Question: I'm working with a master/detail mechanism.
The tableview controller make use of [controller:(NSFetchedResultsController *)controller didChangeObject:...] to refresh the related row.
It works great with insertions, and deletion.
Now I would like not to really delete rows, juste "hide" them.
So I add a boolean 'deleted' in my core data model, and my master use a predicate to fetch only "deleted = FALSE".
In the [controller:(NSFetchedResultsController *)controller didChangeObject:...] I need to :
- - -
Here is the code :
'''
case NSFetchedResultsChangeUpdate:
// This is fired by saving managedObject.deleted from FALSE to TRUE
// ... so I would like to delete the corresponding row from the tableview
// without reloading the full table.
self.fetchedResultsController = nil;
[tableView deleteRowsAtIndexPaths:[NSArray arrayWithObject:indexPath] withRowAnimation:UITableViewRowAnimationFade];
break;
'''
But it doesn't work as expected, and juste crash with error message :
'''
2012-05-31 09:48:23.293 TableViewTest[32701:fb03] CoreData: error:
''Serious application error.
An exception was caught from the delegate of NSFetchedResultsController during a call to -controllerDidChangeContent:.
Invalid update: invalid number of rows in section 0.
The number of rows contained in an existing section after the update (7)
must be equal to the number of rows contained in that section before the update (7),
plus or minus the number of rows inserted or deleted from that section (0 inserted, 1 deleted)
and plus or minus the number of rows moved into or out of that section (0 moved in, 0 moved out).
with userInfo (null)
'''
The message is clear, the NSFetchedResultsController don't return the correct count. By enabling CoreData request log, it seems that in this method, change are not yet commited.
I tried different method :
- -
But I always have the same problem.
Why does it works for insertion and true deletion (insertion and deletion are not commited but are seen by the NSFetchedResultsController).
PS : To illustrate this particular problem I create a new project from Xcode template (using CoreData + MasterController options). You can find it on github <URL> . You can try to add some row, then selecting a row and clicking on the "Logical deletion".
_
Mundi suggests me to call save method on the managed context.
As you can see, i'm already in the save method, which call [controller didChangeObject].
So, it leads to calling a save in a save.

The strange thing to me, is that . But I'm afraid of possible side-effects (because of calling save in a save). Is it a "standard" way to achieve what I want ?
And I'm still not understanding why is this behavior different from inserting/true deletion.
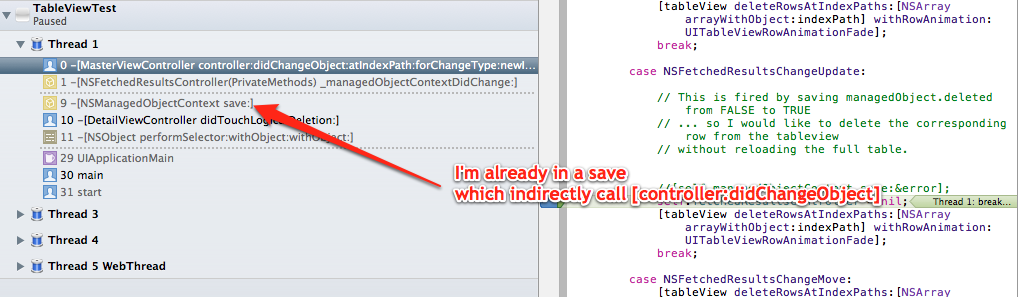
Answer: You could save (commit) the changes in the 'NSFetchedResultsChangeUpdate' callback before setting your 'fetchedResultsController' to 'nil'.